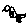
Label: bird